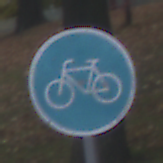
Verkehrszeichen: Radweg
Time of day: MorningAfternoon
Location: Outdoor (Urban)
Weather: Overcast
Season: NotSpecified
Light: Natural